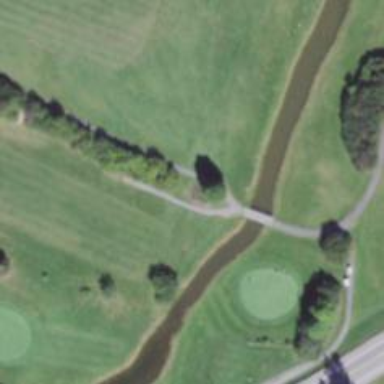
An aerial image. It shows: Path for both road and golf.